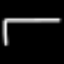
Label: bed